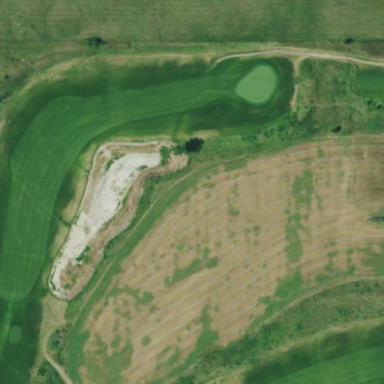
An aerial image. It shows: Water hazard in golf course. The hazard is natural water feature.